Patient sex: M
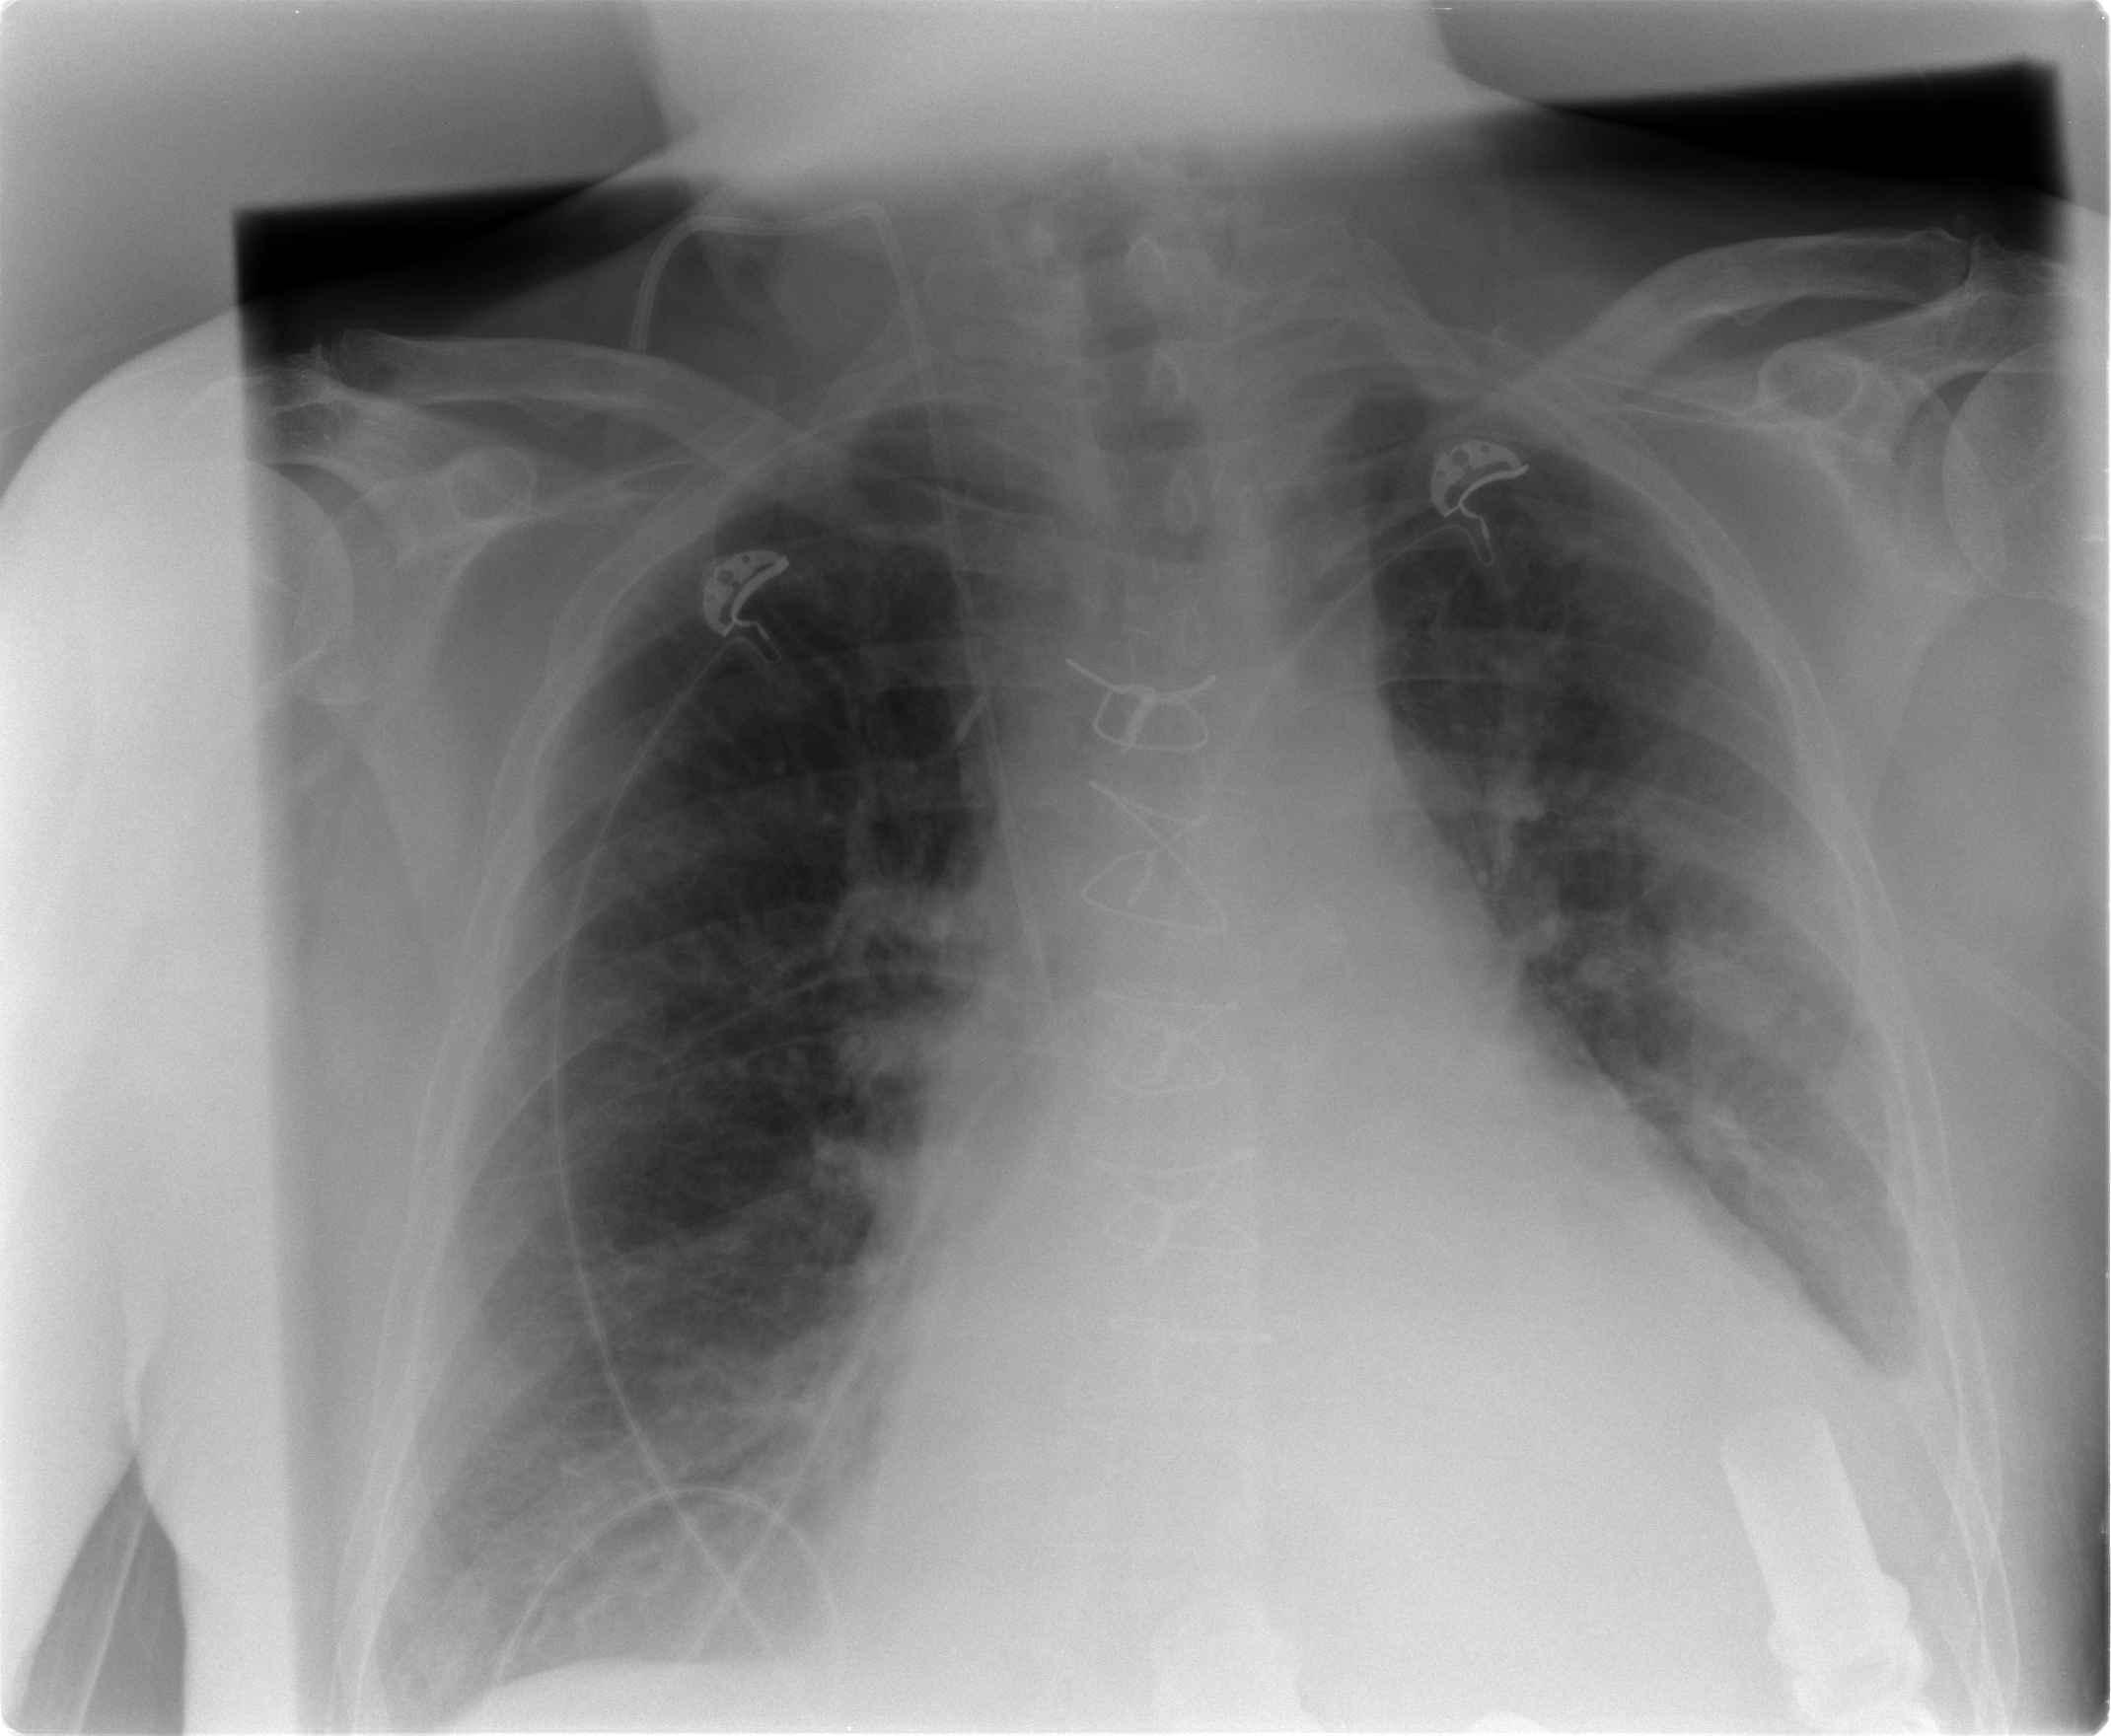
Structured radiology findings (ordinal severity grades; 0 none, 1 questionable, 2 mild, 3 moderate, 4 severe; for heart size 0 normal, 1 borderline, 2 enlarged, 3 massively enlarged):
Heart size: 3
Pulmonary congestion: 1
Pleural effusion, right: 1
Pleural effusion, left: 2
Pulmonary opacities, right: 0
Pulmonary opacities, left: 0
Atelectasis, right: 1
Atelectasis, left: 1